Aerial crown-view tile of a tropical tree (Barro Colorado Island, Panama), acquired 20250818:
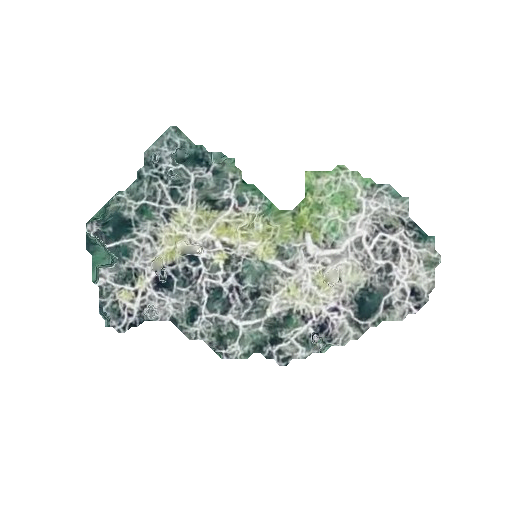
Species: Cordia alliodora
GBIF accepted scientific name: Cordia alliodora
Crown area: 76.909 m²